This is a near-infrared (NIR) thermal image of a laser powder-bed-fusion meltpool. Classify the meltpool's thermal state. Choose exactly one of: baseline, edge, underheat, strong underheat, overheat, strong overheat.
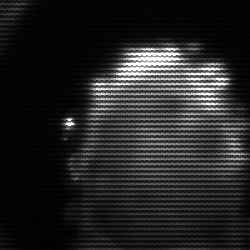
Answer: baseline